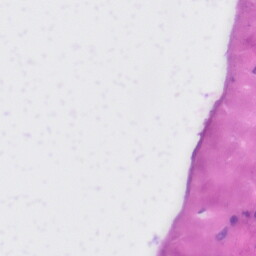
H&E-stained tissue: Liver